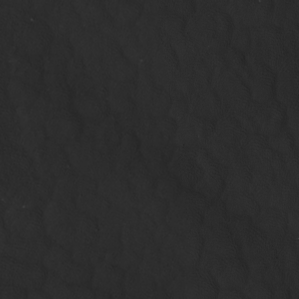
Label: non_frost